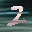
Label: 2